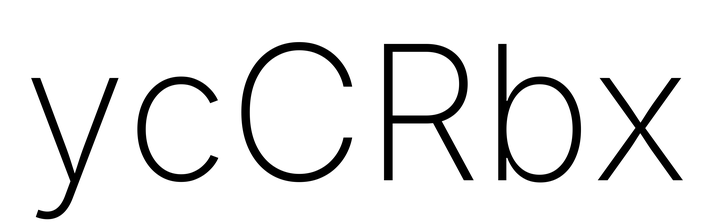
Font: Inter_ExtraLight